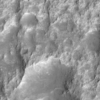
Label: not_dusty